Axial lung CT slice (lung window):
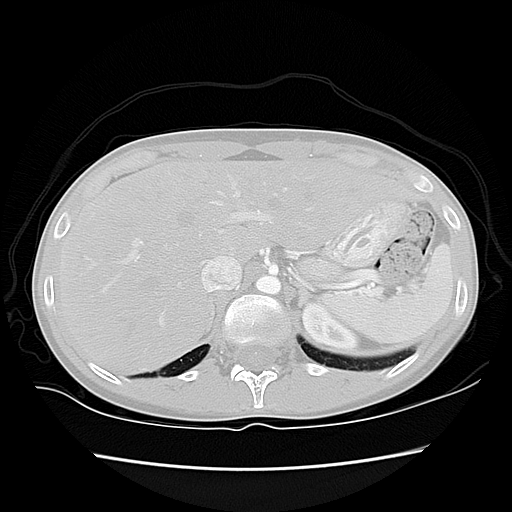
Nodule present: no